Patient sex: M
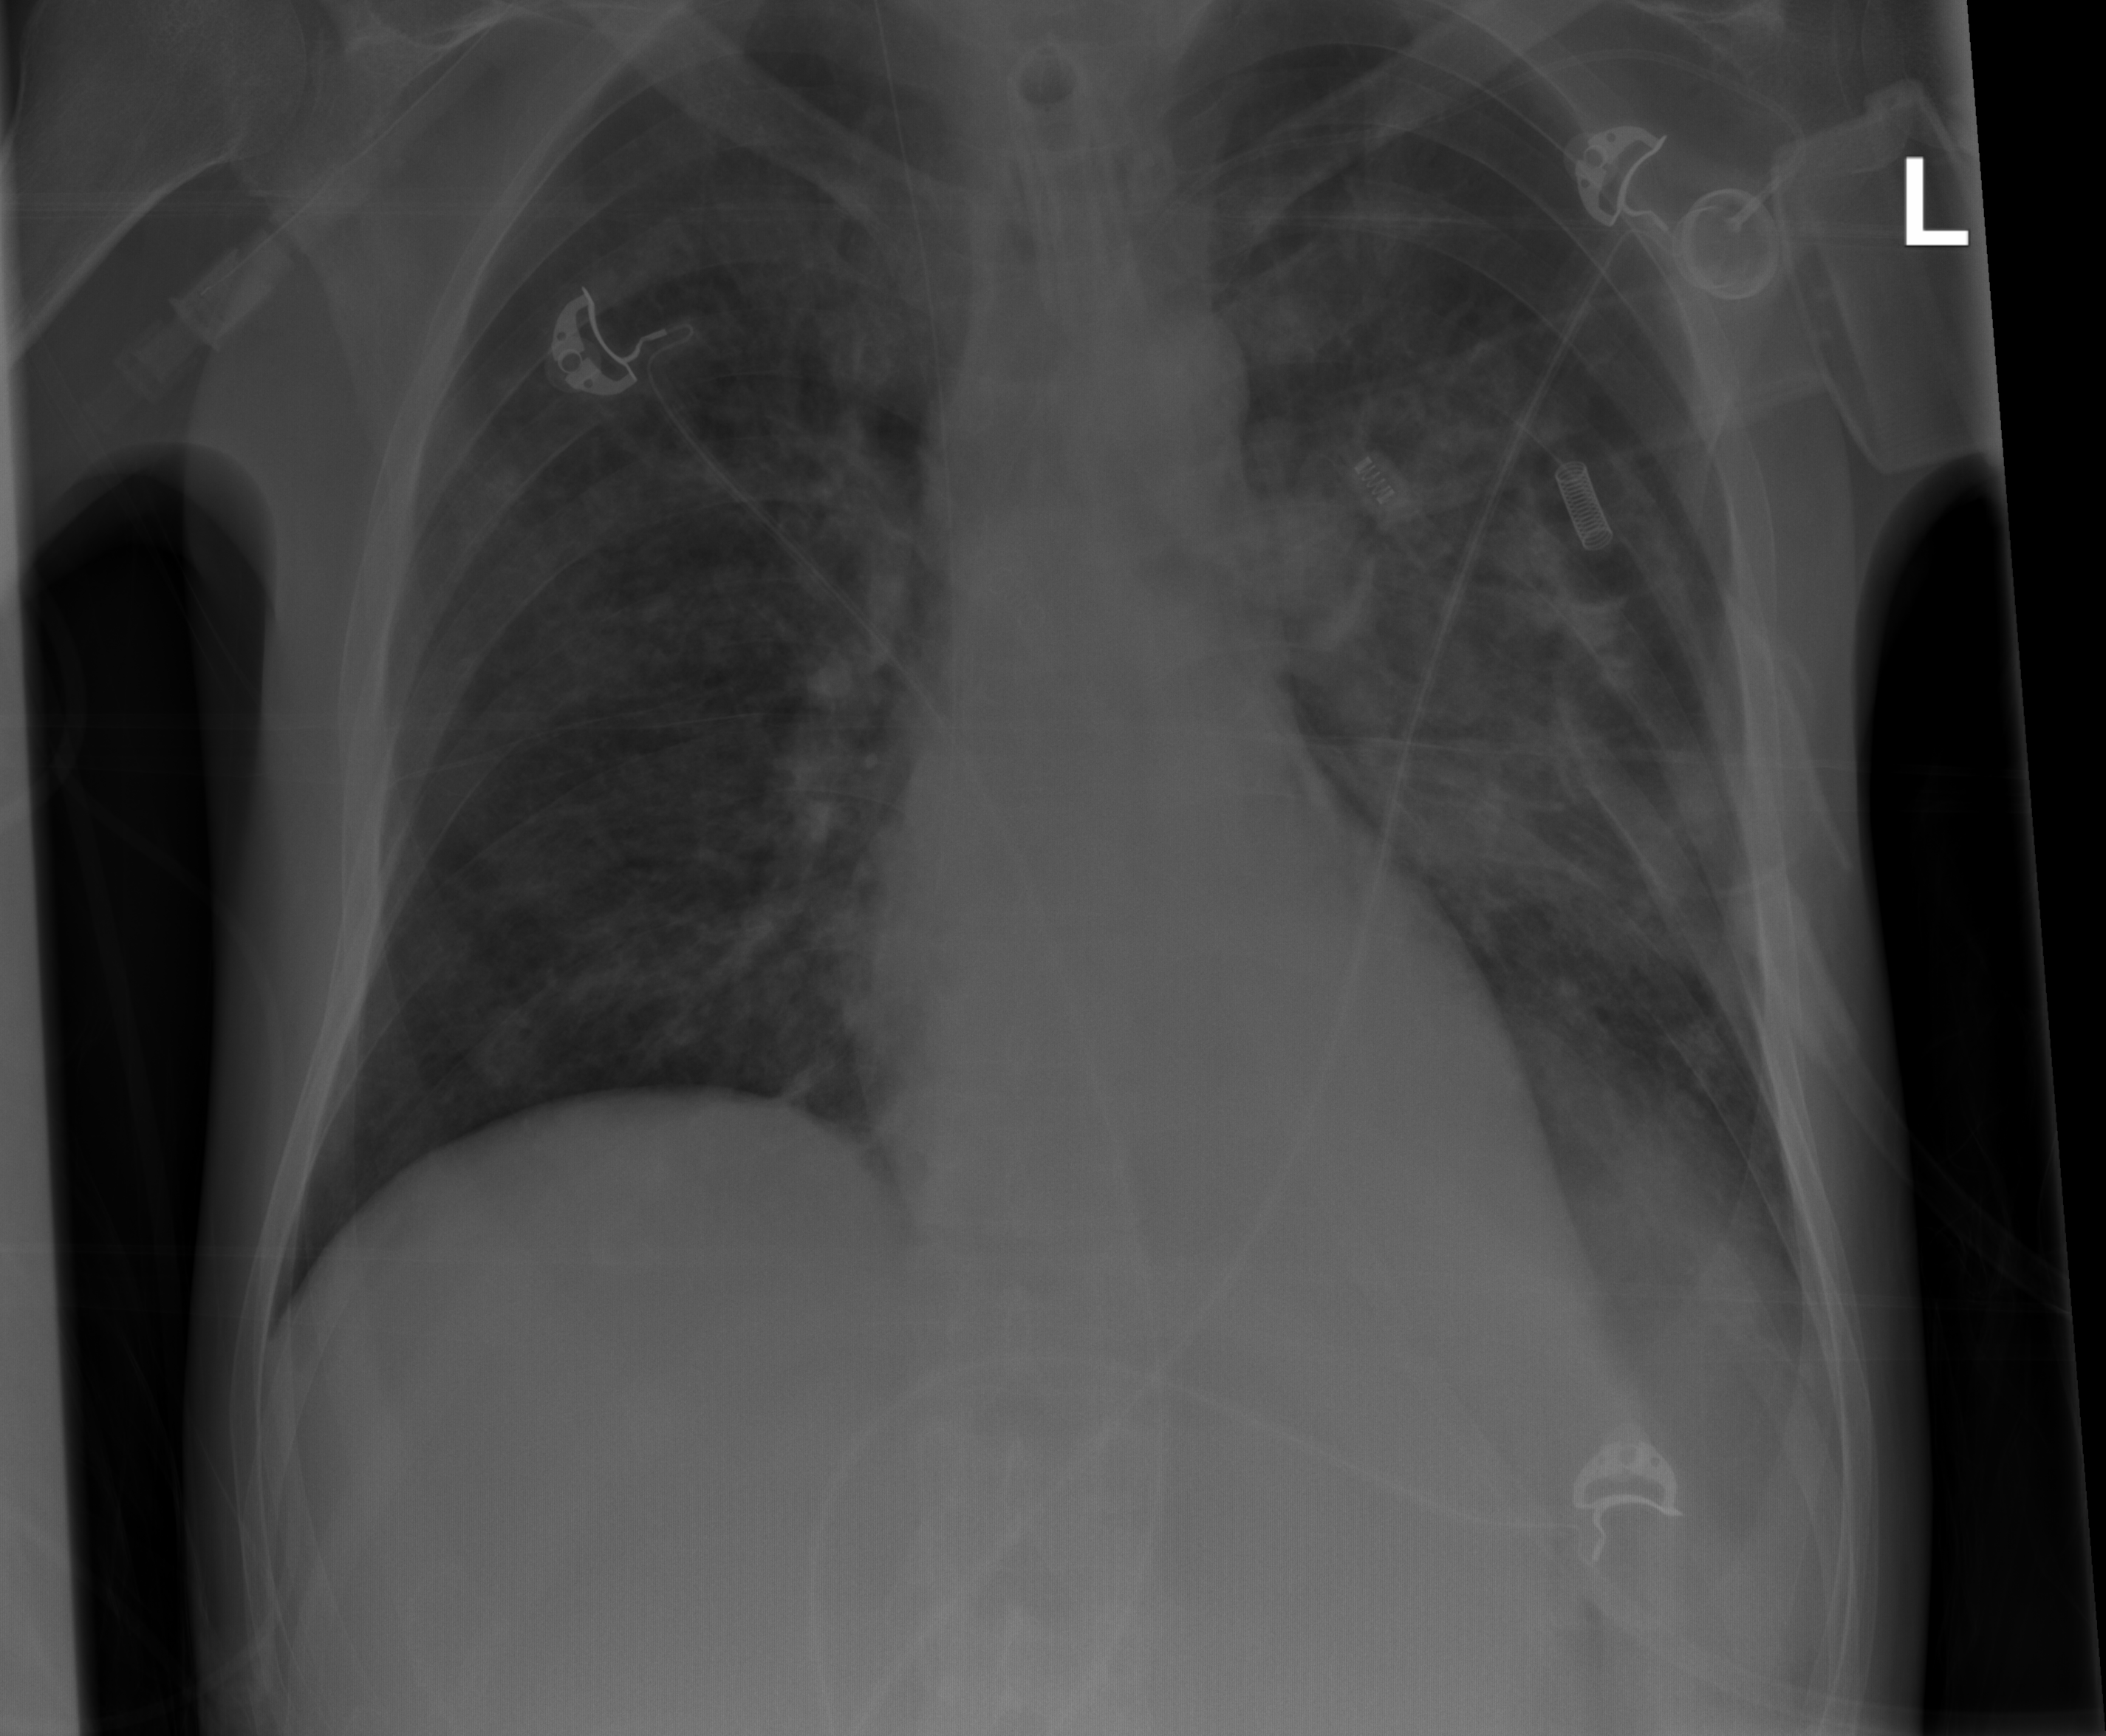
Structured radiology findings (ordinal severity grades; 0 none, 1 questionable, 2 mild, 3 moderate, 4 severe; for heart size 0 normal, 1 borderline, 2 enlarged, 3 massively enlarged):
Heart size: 0
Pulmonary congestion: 0
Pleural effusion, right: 0
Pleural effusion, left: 0
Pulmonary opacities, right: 0
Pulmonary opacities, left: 3
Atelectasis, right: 0
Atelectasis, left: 2